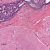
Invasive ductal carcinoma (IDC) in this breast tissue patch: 0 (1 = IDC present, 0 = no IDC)